Field crop: maize
Growth stage: 2
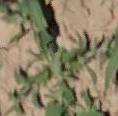
Species: atriplex